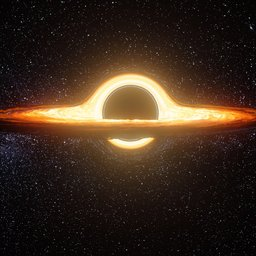
Label: nature